Aerial crown-view tile of a tropical tree (Barro Colorado Island, Panama), acquired 20250512:
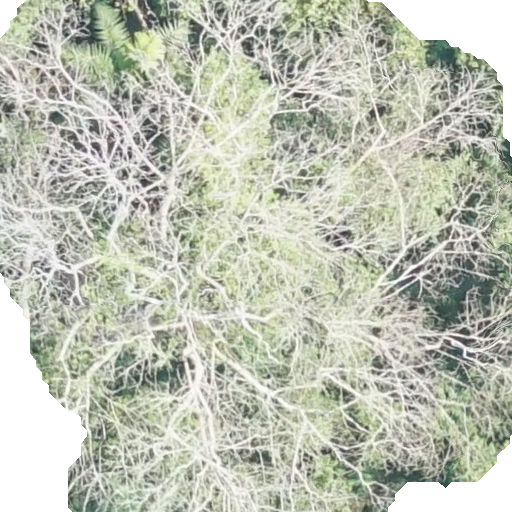
Species: Dipteryx oleifera
GBIF accepted scientific name: Dipteryx oleifera
Crown area: 394.401 m²